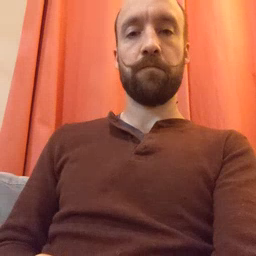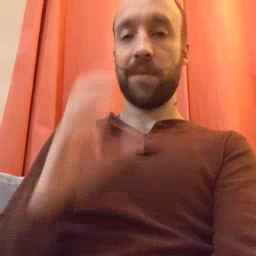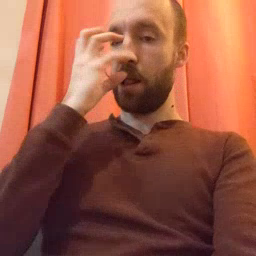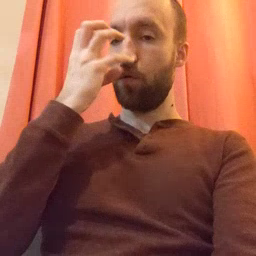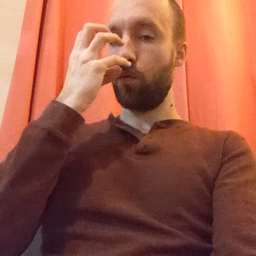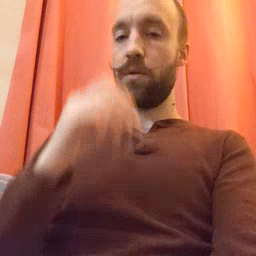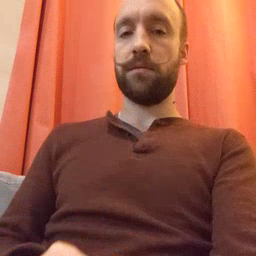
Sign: clown